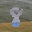
Label: 8